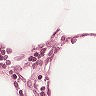
Metastatic tissue present: no